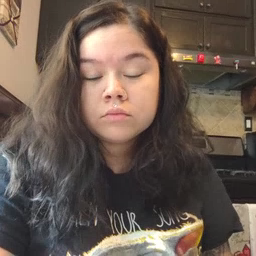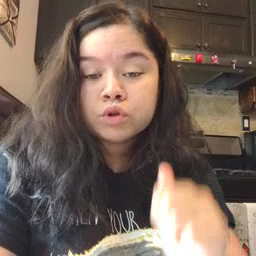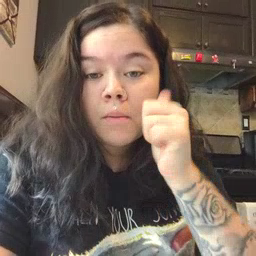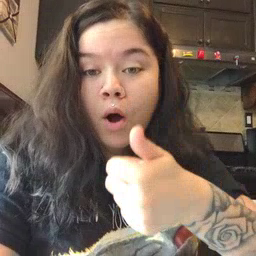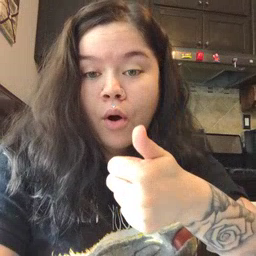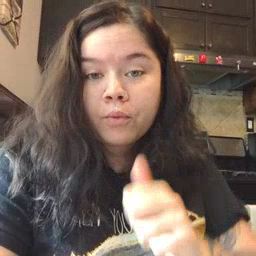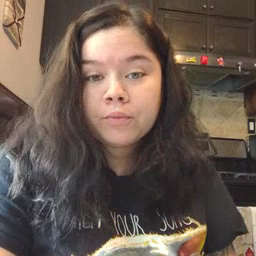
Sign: tomorrow